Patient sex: F
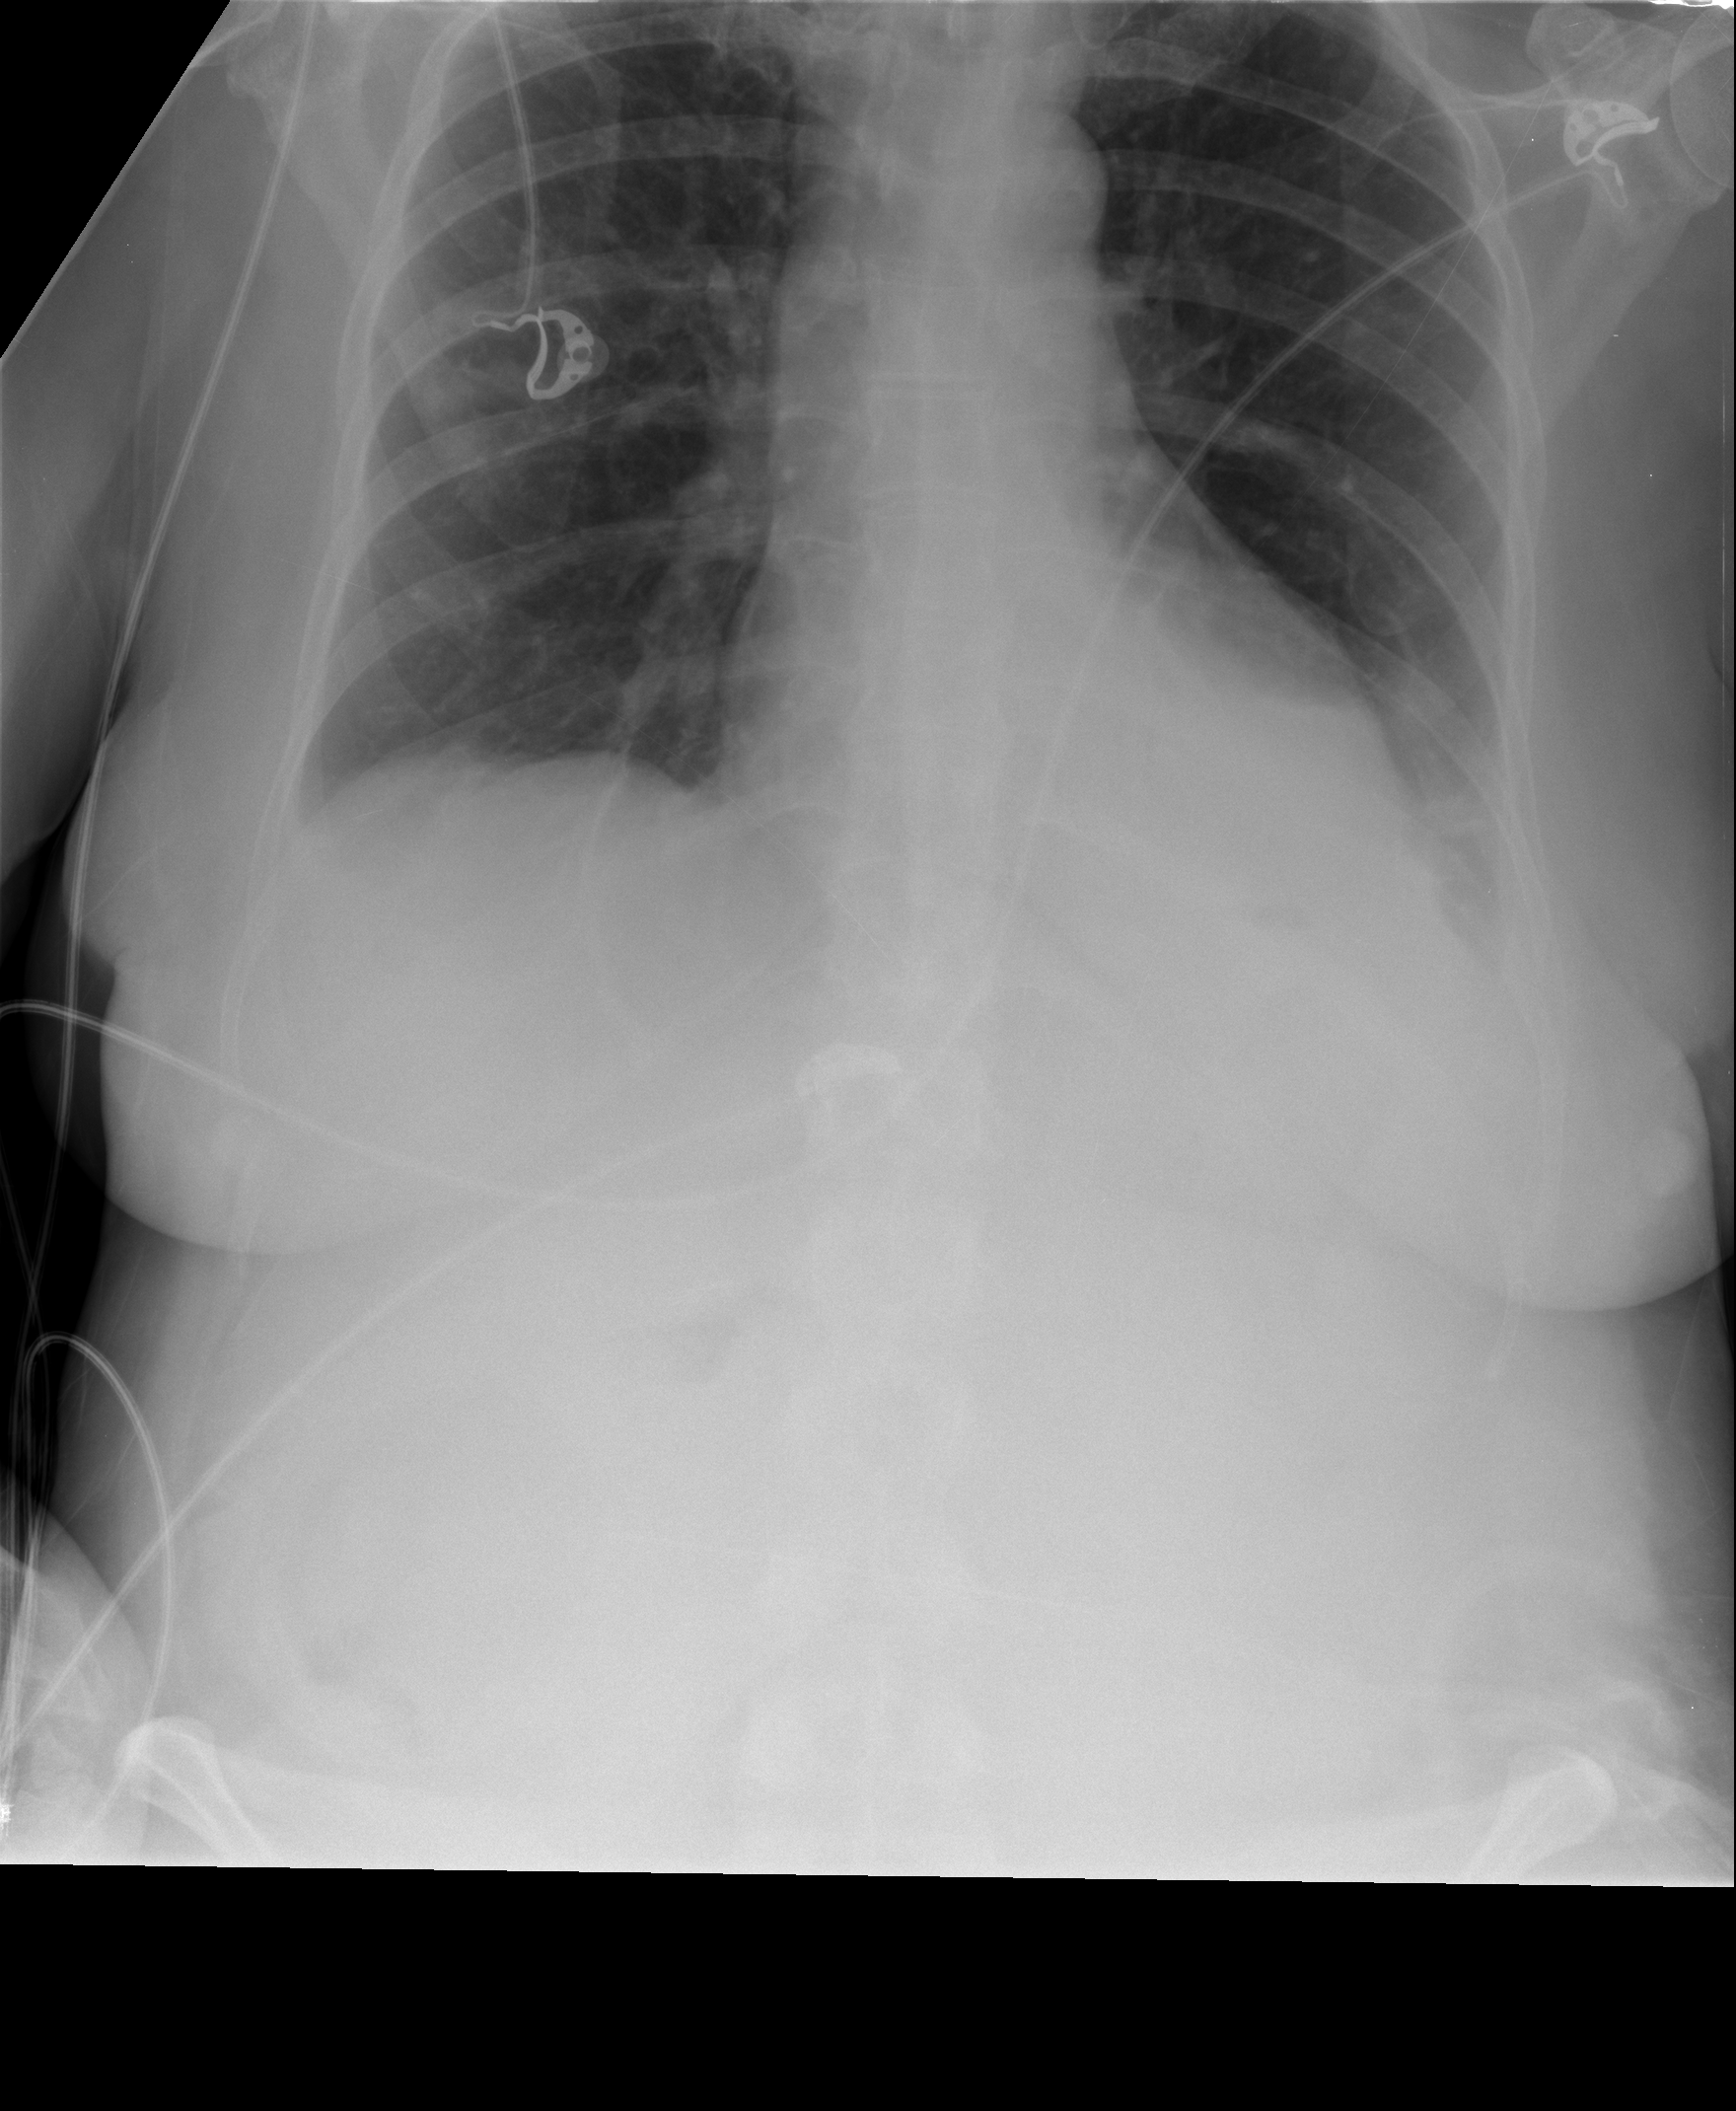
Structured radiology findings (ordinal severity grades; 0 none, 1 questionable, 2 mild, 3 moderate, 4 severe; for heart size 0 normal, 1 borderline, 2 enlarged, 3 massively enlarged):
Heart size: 0
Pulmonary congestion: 0
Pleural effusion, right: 0
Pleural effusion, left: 2
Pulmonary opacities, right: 0
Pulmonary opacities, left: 0
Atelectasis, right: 0
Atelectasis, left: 2